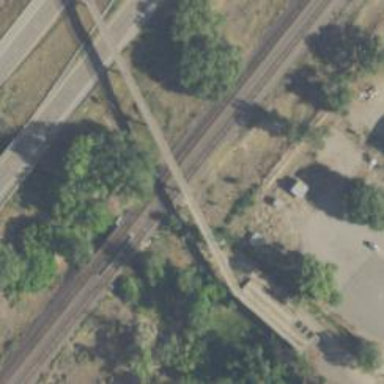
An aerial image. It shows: Bridge over railway siding.